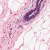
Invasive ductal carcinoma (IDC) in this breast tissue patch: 0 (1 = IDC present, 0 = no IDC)